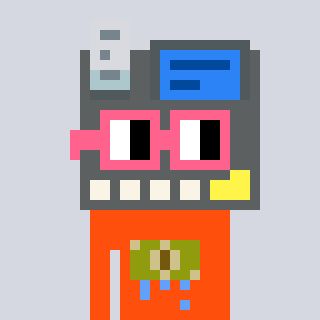
a pixel art character with square pink glasses, a cash register-shaped head and a orange-colored body on a cool background